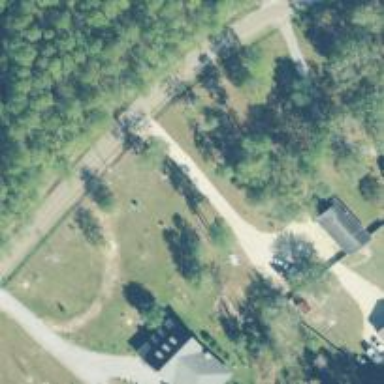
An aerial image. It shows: Driveway.